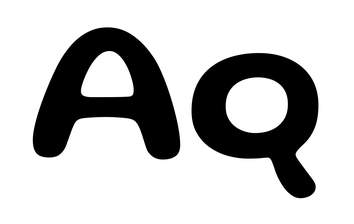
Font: Gluten_Medium